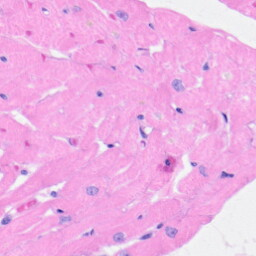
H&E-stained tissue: Heart